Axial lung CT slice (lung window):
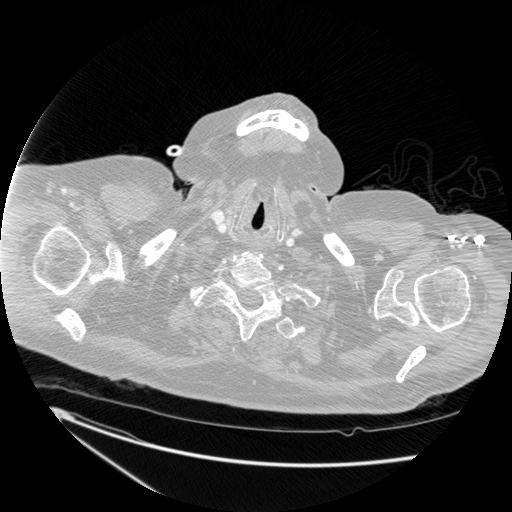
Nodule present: no